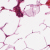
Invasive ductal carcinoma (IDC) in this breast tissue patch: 0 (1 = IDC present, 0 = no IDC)